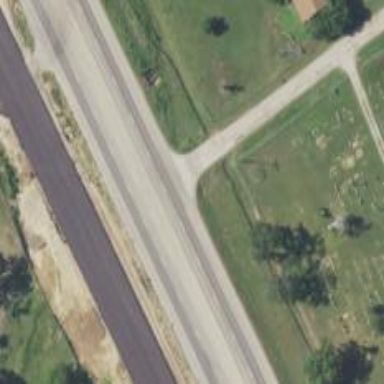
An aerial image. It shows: This image shows trunk highway that functions as expressway.